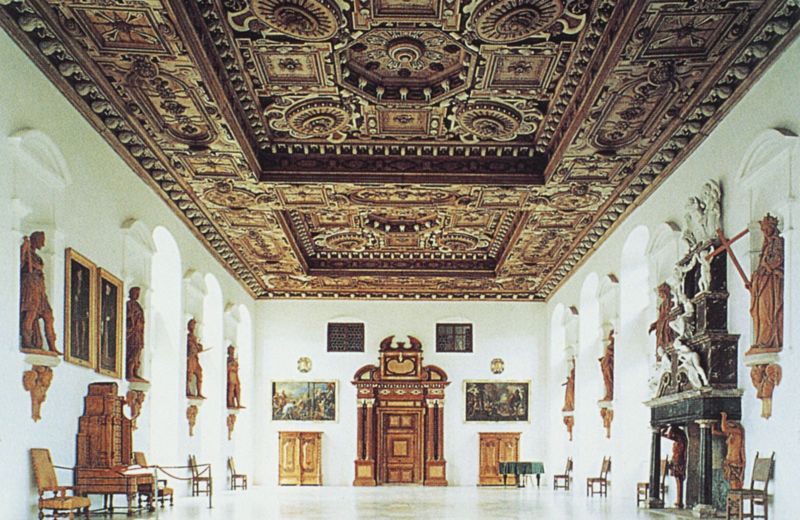
Titel: Schloss Kirchheim
Künstler: Jakob Eschay
Standort: Kirchheim (EU - D - BW)
Schlagwörter: gemälde, weiß, braun, fenster, frankreich, grau, hell, holz, raum, stuhl, stühle, tisch, tür, zimmer, ornament, barock, kirche, sessel, decke, statue, bilder, schrank, italien, saal, thron, klavier, stuck, tor, halle, fotografie, eingang, erker, flur, mosaik, schnitzerei, portal, wappen, rau, plastiken, fresken, kapelle, heiliger, heilige, museum, deckenmalerei, foyer, pompös, bägen, heilge, weiße wände, holzschnitzdecke